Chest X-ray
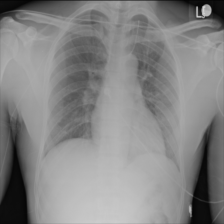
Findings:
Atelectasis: negative
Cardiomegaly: negative
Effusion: negative
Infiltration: negative
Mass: negative
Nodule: negative
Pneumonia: negative
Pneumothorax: negative
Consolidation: negative
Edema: negative
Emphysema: negative
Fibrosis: negative
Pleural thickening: negative
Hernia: negative